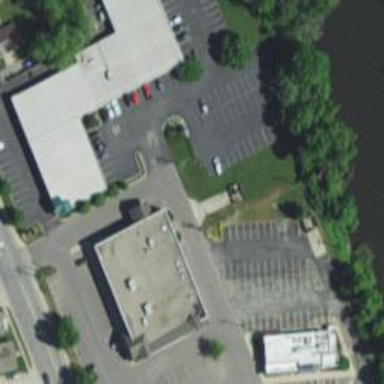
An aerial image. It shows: Pharmacy providing healthcare services.